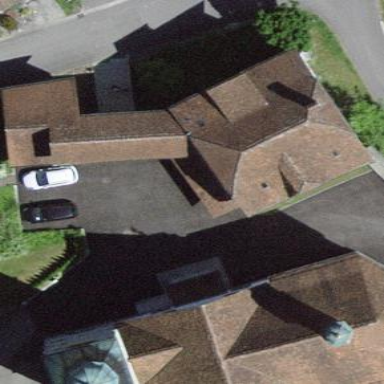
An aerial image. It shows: Building with roof made of roof tiles.